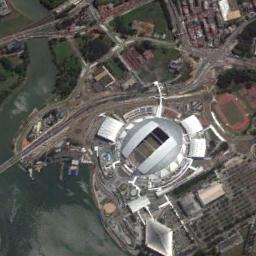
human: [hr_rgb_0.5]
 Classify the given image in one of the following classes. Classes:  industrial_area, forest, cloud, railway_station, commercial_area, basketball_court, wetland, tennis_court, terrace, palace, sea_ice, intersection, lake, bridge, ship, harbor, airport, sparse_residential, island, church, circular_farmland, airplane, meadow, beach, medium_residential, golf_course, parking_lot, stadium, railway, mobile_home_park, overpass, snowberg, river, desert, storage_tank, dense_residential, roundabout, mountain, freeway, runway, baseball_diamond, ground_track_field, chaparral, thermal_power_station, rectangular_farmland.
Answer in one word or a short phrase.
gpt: stadium